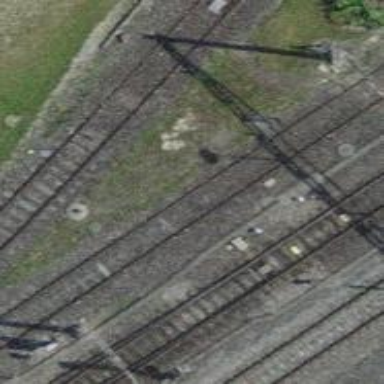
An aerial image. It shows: Single track railway spur with electrification through contact line.